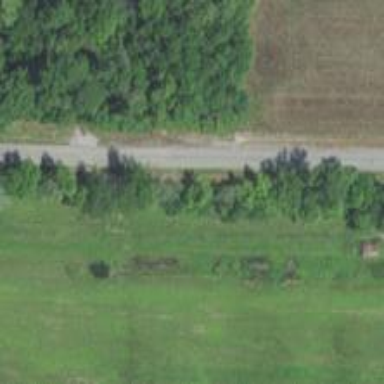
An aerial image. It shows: Unclassified road.